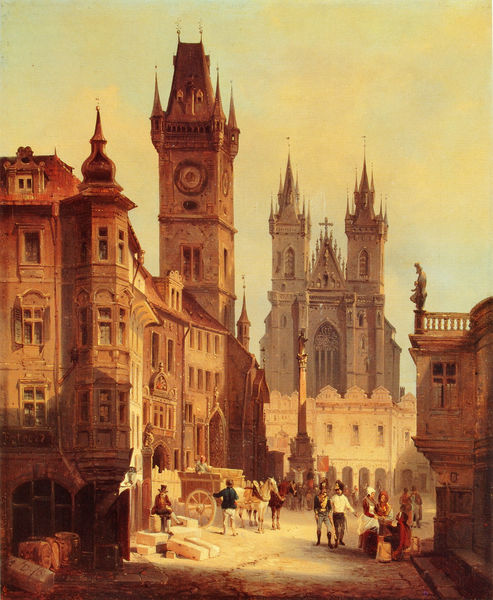
Titel: Der Altstädter Markt in Prag
Künstler: Anton Doll
Standort: Schweinfurt
Institution: Sammlung Georg Schäfer
Schlagwörter: blau, dunkel, himmel, mann, schatten, weiß, wolken, frauen, gelb, grün, kirchturm, menschen, stadt, braun, fenster, frankreich, frau, grau, hell, holz, licht, männer, orange, schwarz, strasse, säule, tür, dach, gebäude, haus, rot, weg, leute, hemd, mensch, stein, häuser, brüstung, gehen, kirche, sonne, figur, händler, england, gotik, karren, kinder, pferd, pferde, turm, statue, balkon, fassade, gasse, kisten, pflaster, sonnenlicht, dorf, dächer, giebel, tag, fußgänger, kutsche, laden, markt, platz, speichen, rad, wagen, soldaten, spitz, uhr, kirchtürme, erker, spitzweg, eckhaus, kreuz, türmchen, türme, balustrade, dom, denkmal, stich, soldat, bordstein, helm, münster, rathaus, kathedrale, stadttor, gotisch, häuserfassade, obelisk, geschosse, fässer, london, kirchturmuhr, turmuhr, lager, ware, dorfplatz, dachterrasse, straßenrand, budapest, prag, pakete, doppelturmfassade, mariensäule, eckturm, gefährt, ochsenwagen, ratheus, spitzwegig, waren, westminster abbey